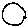
Label: circle